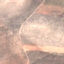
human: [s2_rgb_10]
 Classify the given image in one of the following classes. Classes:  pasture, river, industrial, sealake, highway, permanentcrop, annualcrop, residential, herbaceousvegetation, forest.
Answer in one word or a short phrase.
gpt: PermanentCrop